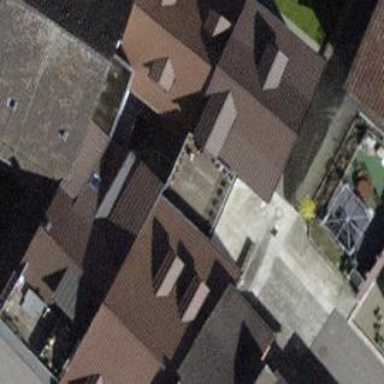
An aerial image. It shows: Building with tile roof.